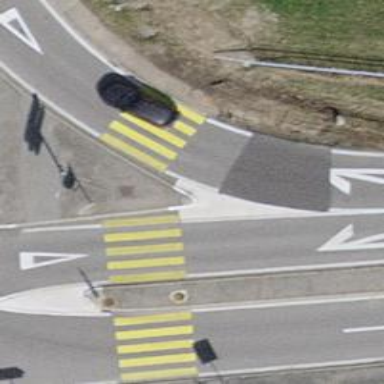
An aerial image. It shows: Marked crossing on the road.